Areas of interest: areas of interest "Port and Dock"
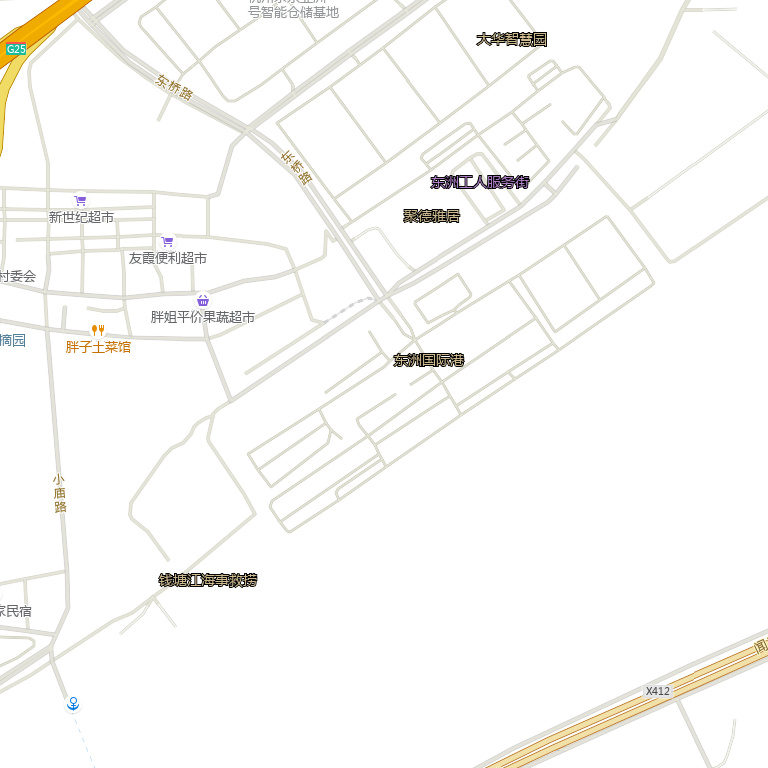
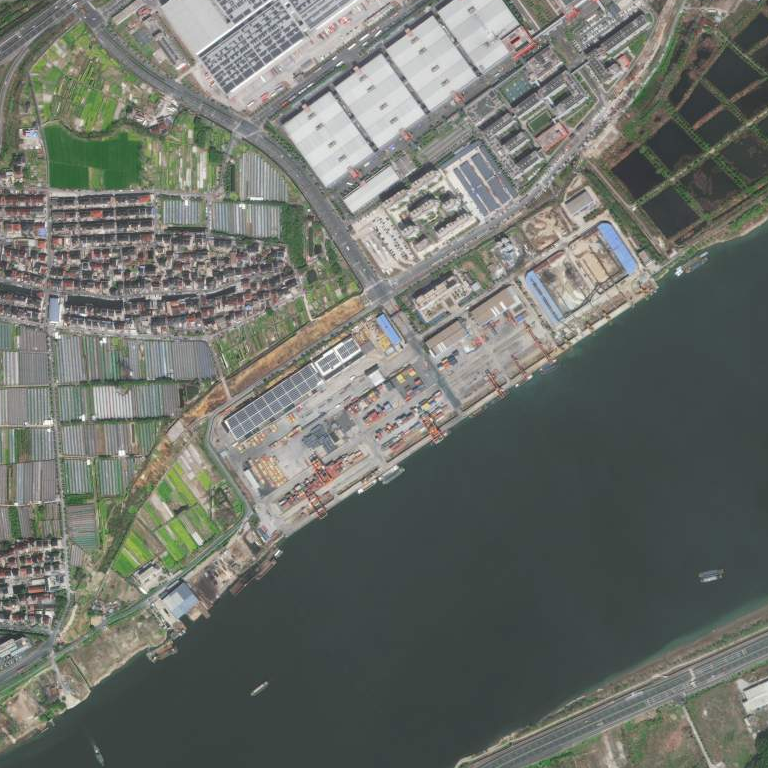